Question: I am using the source code from <URL> #227 called . The original source code does not seem to be available on Apple's website any longer.
I am new to Core Data and I struggle quite a bit with these concepts. The situation is that the data does not get refreshed while both apps are running:

1. I add data to my mac app (2 first rows)
2. I start the iPhone 7 app in the simulator (after signing in to iCloud)
3. The entries from the mac show up
4. I add more data to the mac app
5. The data does not show up after several minutes
So on in <URL> on the iPhone App the Notification 'NSPersistentStoreDidImportUbiquitousContentChangesNotification' is registered, which should mean that changes from the Mac app should be incorporated.
How do I ensure that the data stays in sync.
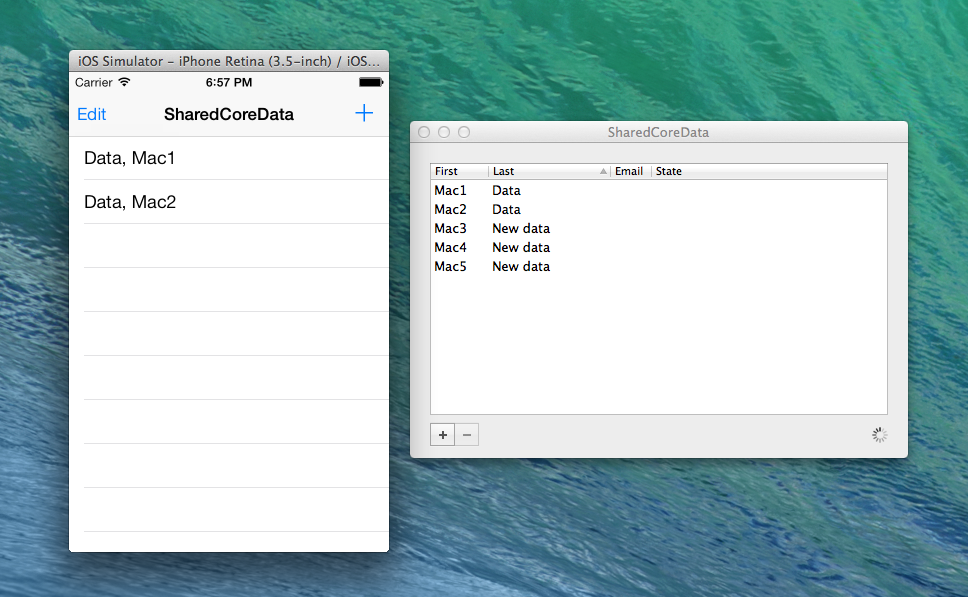
Answer: In the simulator sometimes you need to use the Debug -> Trigger iCloud Sync menu to trigger the sync. It is not automatic like on iOS devices.
If you keep having issues then try these sample apps which include code for handling iCloud account switches, moving from local to iCloud, making backups, storing and fetching backup files in iCloud, etc...
<URL>
BTW that wwdc2012 session is old so I would look at the more recent wwdc2013 session 207 video for things that have changed in iOS7, OSX 10.9